На тележке, движущейся по горизонтальной поверхности с ускорением $g / 2$, установлены равноплечные весы, длина плеч которых равна $l$ (см. рисунок).  На весах установлены два одинаковых по размеру, но изготовленных из разного материала, однородных кубика. Длина ребра каждого кубика равна $a$.
Найдите отношение плотности материала кубиков $1$ и $2$, если известно, что весы при движении тележки находятся в равновесии, а кубики относительно весов неподвижны.
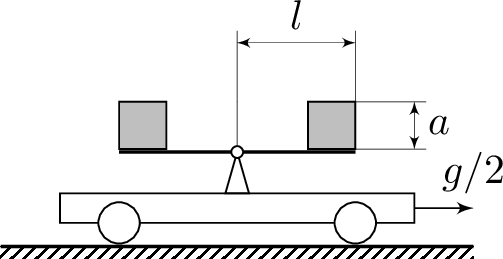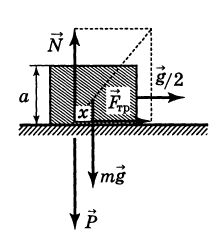
Решение: Рассмотрим вспомогательную задачу. Пусть кубик находится на горизонтальной поверхности, движущейся с ускорением $g / 2$ (трение достаточно велико). Определим расстояние от центра массы кубика до линии действия силы реакции опоры (см. рисунок).  Ясно, что $N=m g$, $F_{тр}=m g / 2$. Из уравнения моментов относительно полюса $O$ следует: $$ N x=F_{\mathrm{тp}} \frac{a}{2}, $$ отсюда $x=\frac{a}{4}$. По третьему закону Ньютона вес $\vec{P}$ кубика и реакция опоры $\vec{N}$ действуют вдоль одной прямой. Возвращаясь к исходной задаче, можно утверждать, что линии действия веса каждого кубика смещены относительно центра масс кубиков влево на $x=a / 4$. Напишем условие равенства моментов сил, действующих на весы: $$ \begin{gathered} \rho_{1} a^{3} g\left(l-\frac{a}{2}-\frac{a}{4}\right)=\rho_{2} a^{3} g\left(l-\frac{a}{2}+\frac{a}{4}\right), \\ \rho_{1}\left(l-\frac{3}{4} a\right)=\rho_{2}\left(l-\frac{a}{4}\right). \end{gathered} $$ Отношение плотности материалов кубиков $1$ и $2$ равно $$ \frac{\rho_{1}}{\rho_{2}}=\frac{l-\frac{a}{4}}{l-\frac{3 a}{4}}. $$
Ответ: $$ \frac{\rho_{1}}{\rho_{2}}=\frac{l-\frac{a}{4}}{l-\frac{3 a}{4}}. $$
Темы:
T, Механика, Статика, Всероссийские, Момент импульса